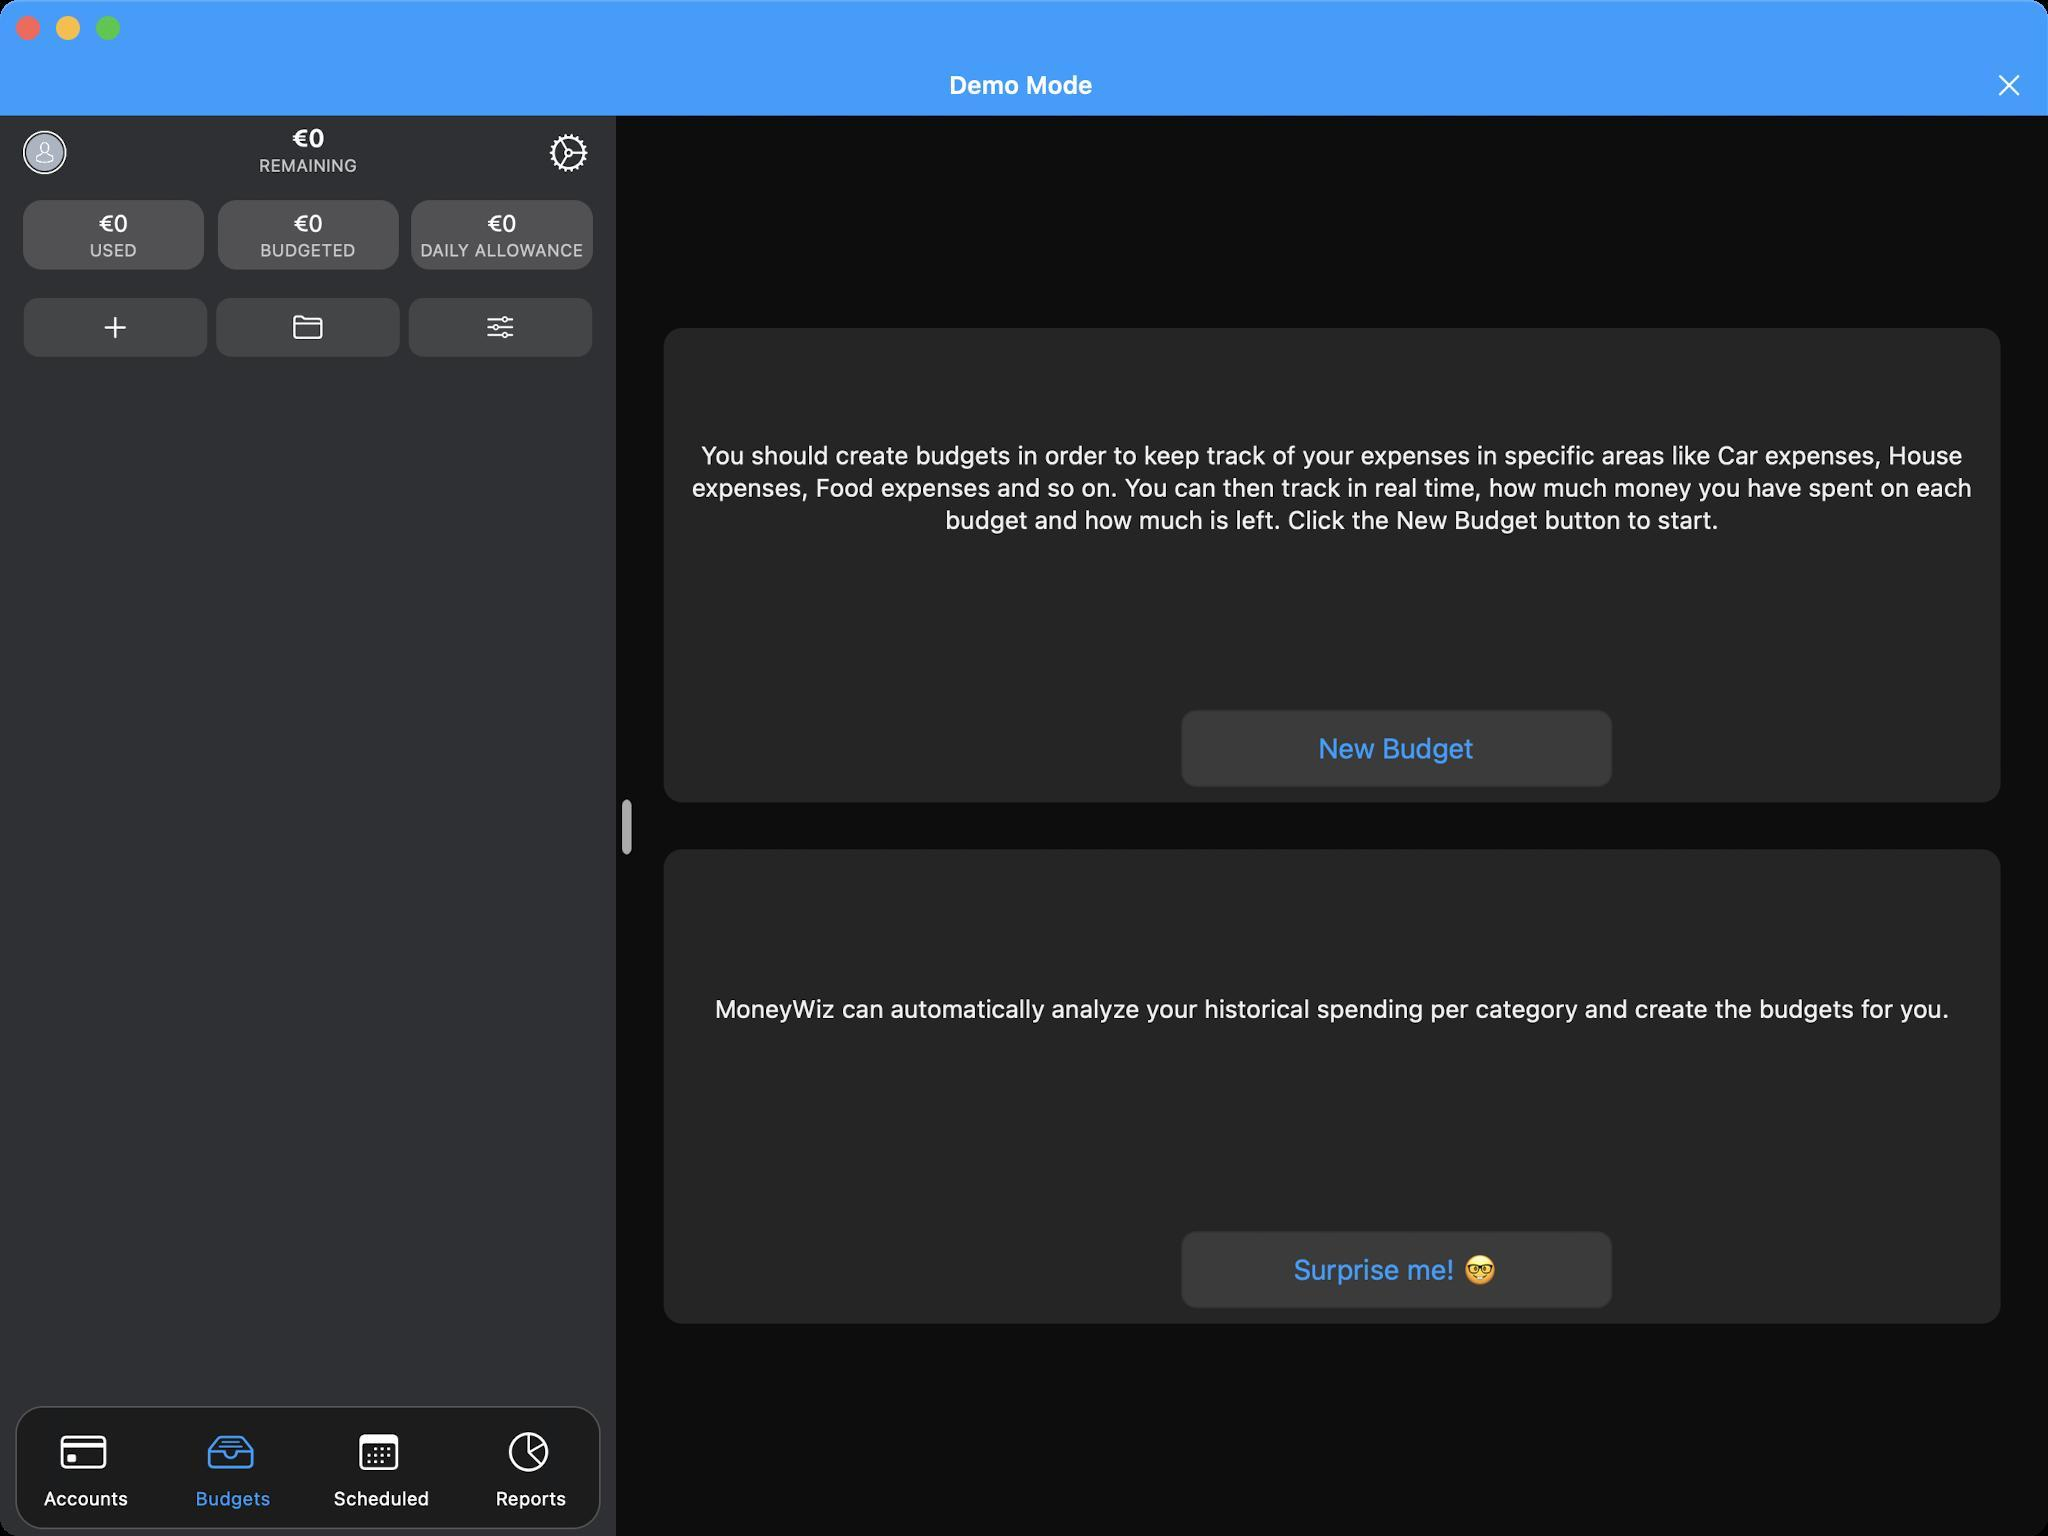
Accessibility tree:
{"name": "MoneyWiz", "role": "AXWindow", "description": null, "role_description": "standard window", "value": null, "position": "352.00;95.00", "size": "1024;768", "children": [{"name": null, "role": "AXGroup", "description": null, "role_description": "group", "value": null, "position": "0.00;0.00", "size": "1024;768", "children": [{"name": null, "role": "AXGroup", "description": null, "role_description": "group", "value": null, "position": "0.00;0.00", "size": "1024;768", "children": [{"name": null, "role": "AXGroup", "description": null, "role_description": "group", "value": null, "position": "0.00;0.00", "size": "1024;768", "children": [{"name": null, "role": "AXStaticText", "description": "Demo Mode", "role_description": "text", "value": null, "position": "159.77;34.65", "size": "701;16", "children": []}, {"name": null, "role": "AXButton", "description": "Close", "role_description": "button", "value": null, "position": "985.60;27.72", "size": "39;30", "children": []}, {"name": null, "role": "AXGroup", "description": null, "role_description": "table", "value": null, "position": "0.00;57.75", "size": "308;711", "children": [{"name": null, "role": "AXGroup", "description": null, "role_description": "group", "value": "", "position": "0.00;57.75", "size": "308;85", "children": [{"name": null, "role": "AXStaticText", "description": "€0, USED, €0, REMAINING, €0, BUDGETED, €0, DAILY ALLOWANCE", "role_description": "text", "value": "", "position": "0.00;57.75", "size": "308;85", "children": []}, {"name": null, "role": "AXButton", "description": "settings", "role_description": "button", "value": null, "position": "273.35;65.45", "size": "22;22", "children": []}, {"name": null, "role": "AXButton", "description": "avatar anonymous", "role_description": "button", "value": null, "position": "13.09;66.99", "size": "18;18", "children": []}]}, {"name": null, "role": "AXGroup", "description": null, "role_description": "group", "value": "", "position": "0.00;142.45", "size": "308;42", "children": [{"name": null, "role": "AXButton", "description": "add", "role_description": "button", "value": null, "position": "11.55;148.61", "size": "92;30", "children": []}, {"name": null, "role": "AXButton", "description": "move", "role_description": "button", "value": null, "position": "107.80;148.61", "size": "92;30", "children": []}, {"name": null, "role": "AXButton", "description": "edit", "role_description": "button", "value": null, "position": "204.05;148.61", "size": "92;30", "children": []}]}]}, {"name": null, "role": "AXGroup", "description": null, "role_description": "group", "value": null, "position": "308.00;57.75", "size": "716;711", "children": [{"name": null, "role": "AXGroup", "description": null, "role_description": "group", "value": null, "position": "319.55;61.60", "size": "691;62", "children": [{"name": null, "role": "AXGroup", "description": null, "role_description": "group", "value": null, "position": "319.55;84.70", "size": "92;38", "children": [{"name": null, "role": "AXStaticText", "description": "Tap to select ▶", "role_description": "text", "value": null, "position": "319.55;84.70", "size": "79;19", "children": []}, {"name": null, "role": "AXStaticText", "description": "0", "role_description": "text", "value": null, "position": "404.25;84.70", "size": "7;19", "children": []}, {"name": null, "role": "AXStaticText", "description": "Tap to select ▶", "role_description": "text", "value": null, "position": "319.55;103.95", "size": "79;19", "children": []}, {"name": null, "role": "AXStaticText", "description": "0", "role_description": "text", "value": null, "position": "404.25;103.95", "size": "7;19", "children": []}]}, {"name": null, "role": "AXGroup", "description": null, "role_description": "group", "value": null, "position": "765.38;77.00", "size": "245;31", "children": [{"name": null, "role": "AXButton", "description": "table", "role_description": "button", "value": null, "position": "765.38;77.00", "size": "18;31", "children": []}, {"name": null, "role": "AXButton", "description": "More", "role_description": "button", "value": null, "position": "793.10;77.00", "size": "15;31", "children": []}, {"name": null, "role": "AXGroup", "description": null, "role_description": "group", "value": null, "position": "825.44;80.08", "size": "181;23", "children": [{"name": null, "role": "AXTextField", "description": null, "role_description": "text field", "value": "", "position": "851.62;80.08", "size": "149;23", "children": []}]}, {"name": null, "role": "AXButton", "description": "Filters Button", "role_description": "button", "value": null, "position": "968.66;77.77", "size": "42;28", "children": []}]}]}, {"name": null, "role": "AXStaticText", "description": "You should create budgets in order to keep track of your expenses in specific areas like Car expenses, House expenses, Food expenses and so on. You can then track in real time, how much money you have spent on each budget and how much is left. Click the New Budget button to start.", "role_description": "text", "value": null, "position": "339.57;171.71", "size": "653;145", "children": []}, {"name": null, "role": "AXButton", "description": "New Budget", "role_description": "button", "value": null, "position": "590.59;354.97", "size": "216;38", "children": []}, {"name": null, "role": "AXButton", "description": null, "role_description": "button", "value": null, "position": "308.00;386.54", "size": "19;54", "children": []}, {"name": null, "role": "AXButton", "description": null, "role_description": "button", "value": null, "position": "311.08;399.63", "size": "5;28", "children": []}, {"name": null, "role": "AXStaticText", "description": "MoneyWiz can automatically analyze your historical spending per category and create the budgets for you.", "role_description": "text", "value": null, "position": "339.57;432.36", "size": "653;145", "children": []}, {"name": null, "role": "AXStaticText", "description": "tap here to create your first transaction", "role_description": "text", "value": null, "position": "765.38;539.00", "size": "243;68", "children": []}, {"name": null, "role": "AXButton", "description": "Surprise me! 🤓", "role_description": "button", "value": null, "position": "590.59;615.62", "size": "216;38", "children": []}, {"name": null, "role": "AXButton", "description": "+", "role_description": "button", "value": null, "position": "968.66;713.02", "size": "42;42", "children": []}]}, {"name": null, "role": "AXButton", "description": null, "role_description": "button", "value": null, "position": "8.47;703.01", "size": "69;62", "children": []}, {"name": null, "role": "AXButton", "description": "card", "role_description": "button", "value": null, "position": "8.47;710.71", "size": "69;31", "children": []}, {"name": null, "role": "AXButton", "description": null, "role_description": "button", "value": null, "position": "77.00;703.01", "size": "69;62", "children": []}, {"name": null, "role": "AXButton", "description": "Inbox Full", "role_description": "button", "value": null, "position": "82.00;710.71", "size": "69;31", "children": []}, {"name": null, "role": "AXButton", "description": null, "role_description": "button", "value": null, "position": "146.30;703.01", "size": "69;62", "children": []}, {"name": null, "role": "AXButton", "description": "calendar", "role_description": "button", "value": null, "position": "156.31;710.71", "size": "69;31", "children": []}, {"name": null, "role": "AXButton", "description": null, "role_description": "button", "value": null, "position": "215.60;703.01", "size": "69;62", "children": []}, {"name": null, "role": "AXButton", "description": "chart pie", "role_description": "button", "value": null, "position": "231.00;710.71", "size": "69;31", "children": []}, {"name": null, "role": "AXStaticText", "description": "Accounts", "role_description": "text", "value": null, "position": "8.47;741.51", "size": "69;15", "children": []}, {"name": null, "role": "AXStaticText", "description": "Budgets", "role_description": "text", "value": null, "position": "82.00;741.51", "size": "69;15", "children": []}, {"name": null, "role": "AXStaticText", "description": "Scheduled", "role_description": "text", "value": null, "position": "156.31;741.51", "size": "69;15", "children": []}, {"name": null, "role": "AXStaticText", "description": "Reports", "role_description": "text", "value": null, "position": "231.00;741.51", "size": "69;15", "children": []}]}]}]}, {"name": null, "role": "AXButton", "description": null, "role_description": "close button", "value": null, "position": "7.00;6.00", "size": "14;16", "children": []}, {"name": null, "role": "AXButton", "description": null, "role_description": "full screen button", "value": null, "position": "47.00;6.00", "size": "14;16", "children": [{"name": null, "role": "AXGroup", "description": null, "role_description": "group", "value": null, "position": "47.00;6.00", "size": "14;16", "children": [{"name": null, "role": "AXGroup", "description": null, "role_description": "group", "value": null, "position": "47.00;6.00", "size": "14;16", "children": []}]}]}, {"name": null, "role": "AXButton", "description": null, "role_description": "minimize button", "value": null, "position": "27.00;6.00", "size": "14;16", "children": []}]}